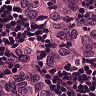
Metastatic tissue present: yes